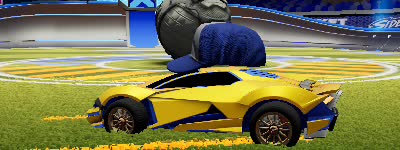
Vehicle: werewolf